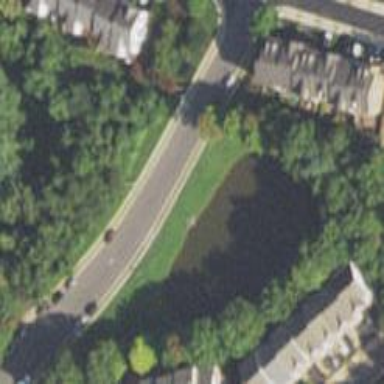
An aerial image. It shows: Stormwater basin filled with natural water.